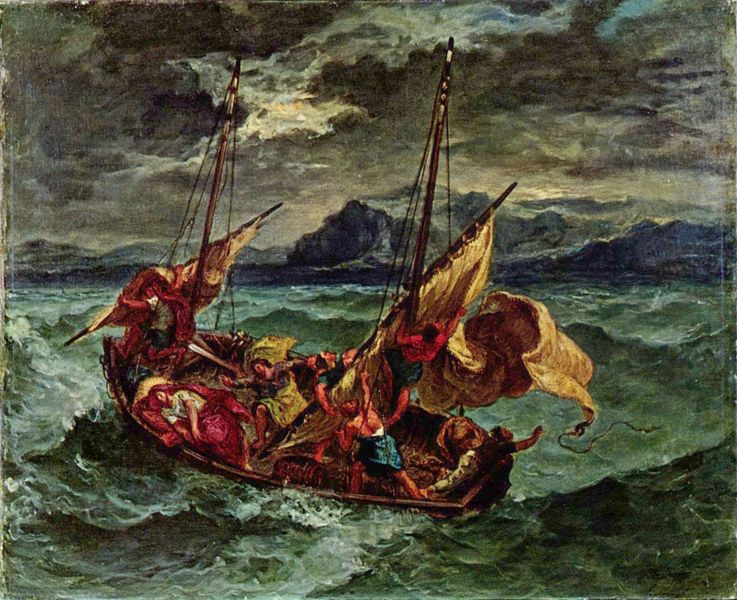
Titel: Christus auf dem See Genezareth
Künstler: Eugène Delacroix
Standort: Baltimore (Maryland)
Institution: The Walters Art Gallery
Schlagwörter: berg, blau, dunkel, felsen, gemälde, gewitter, gruppe, himmel, kampf, mann, meer, schatten, schlaf, umhang, wasser, weiß, wolken, aquarell, frauen, gelb, grün, landschaft, menschen, ocker, see, ufer, bewegung, braun, frau, grau, hell, hintergrund, licht, männer, nacht, orange, schwarz, ölbild, rot, tuch, wolke, beige, malerei, bart, bibel, falten, stehen, tod, bildnis, herr, öl, hügel, wind, insel, land, gewand, mantel, rosa, boot, fliegen, gischt, küste, schiff, segel, segelboot, welle, wellen, liegen, schlafen, schlafend, düster, fischer, leine, mast, schiffer, segelschiff, berge, fels, gebirge, schiffahrt, masten, angst, not, schiffbruch, seemann, seenot, seestück, seile, sinken, sturm, untergang, unwetter, wellengang, wetter, wild, wogen, faltenwurf, mondlicht, takelage, segeln, regen, mond, seil, mondschein, gefahr, furcht, panik, bedrohlich, matrose, fass, heiligenschein, schwarzw, christus, jesus, blitz, hilfe, heiliger, umhänge, matrosen, seefahrer, jünger, drama, sgelschiff, kentern, bergen, festland, nachen, besatzung, zweimaster, mastbaum, horitont, gebläht, genezareth, wellenberge, seesturm, dunkle wolken, aufgebauscht, gebirgr, see genezaret, see genezareth, schiffleute, segel gerissen, menschen halten segel, gischtr, mwellen